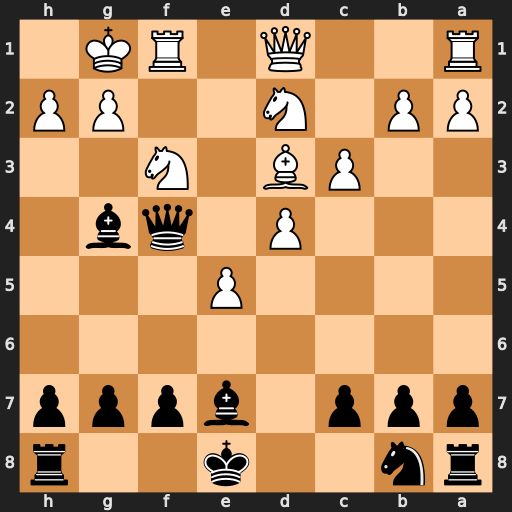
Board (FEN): rn2k2r/ppp1bppp/8/4P3/3P1qb1/2PB1N2/PP1N2PP/R2Q1RK1
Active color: b
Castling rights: kq
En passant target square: -
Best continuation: Qe3+ Rf2 Qxd3